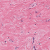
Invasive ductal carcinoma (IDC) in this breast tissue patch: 0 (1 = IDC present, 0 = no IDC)